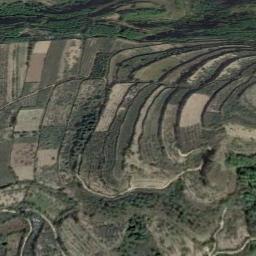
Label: terrace